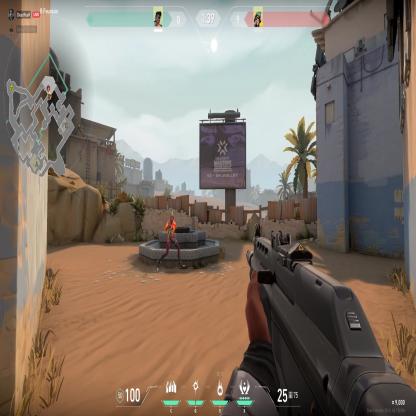
Label: enemy